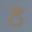
Label: 8